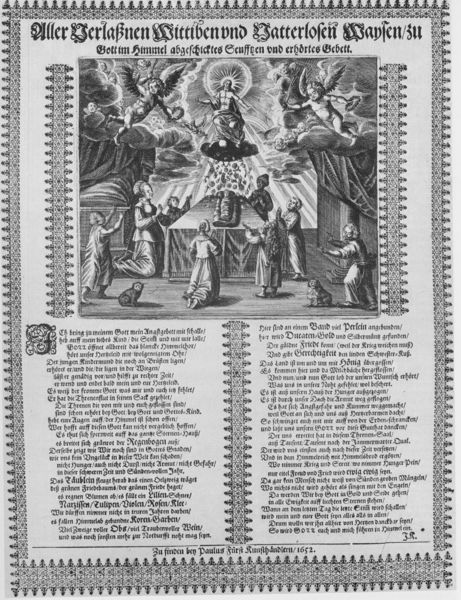
Titel: Aller Verlaßnen Wittiben vnd Vatterlosen Waysen/ zu Gott im Himmel abgeschicktes Seufftzen vnd erhörtes Gebett.
Künstler: Johann Klaj
Standort: Wolfenbüttel
Institution: Herzog August Bibliothek
Schlagwörter: flügel, gott, himmel, mann, wolken, frauen, menschen, sitzen, frau, grau, licht, männer, schmuck, tisch, zeichnung, hund, hunde, tiere, wolke, leute, muster, ornament, rahmen, tod, toter, bild, vorhang, kind, blatt, kinder, engel, schrift, papier, zwei, grafik, spalten, baby, verzierung, deutsch, buch, bayern, strahlen, schweben, druck, stich, titel, seite, illustration, schwarzweiß, text, zeitung, knien, initiale, worte, beten, gebet, kranz, altar, buchseite, tischgebet, heiligenschein, nimbus, christus, grab, jesus, jesus christus, gedicht, segen, segnung, erscheinung, anbeten, erleuchtung, heilig, putten, maria, anbetung, gloriole, putti, verzierungen, flugblatt, zierleiste, himmelfahrt, legende, erlöser, schirft, buchillustration, beter, kolumnen, anrufungen, gegebte, goldregen, thesen, messias, gottessohn, sohn gottes, christkind, reim, frühneuhochdeutsch, regnen, aller, christkönig, heilland, erretter, jesus von nazaret, zweispalter, verlaßnen